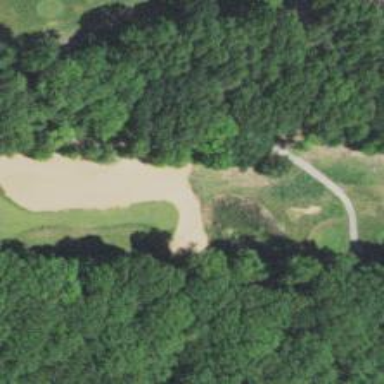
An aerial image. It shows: View of golf hole.